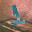
Label: 1